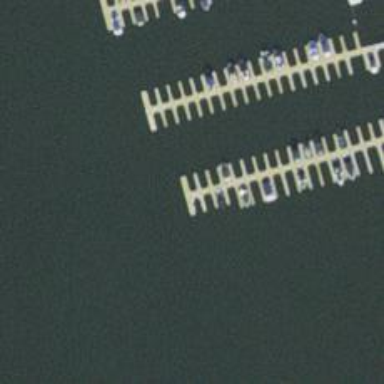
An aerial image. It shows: Man-made pier.